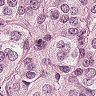
Metastatic tissue present: yes